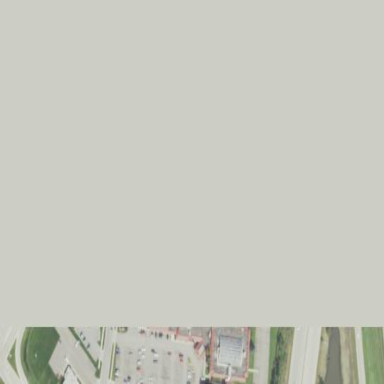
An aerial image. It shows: Shopping center within retail area.